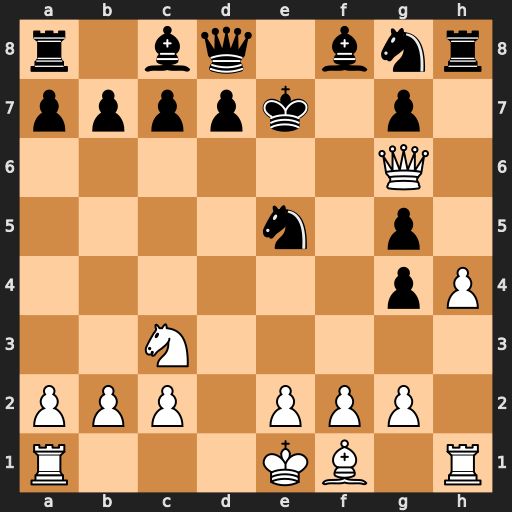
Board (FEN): r1bq1bnr/ppppk1p1/6Q1/4n1p1/6pP/2N5/PPP1PPP1/R3KB1R
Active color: w
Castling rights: KQ
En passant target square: -
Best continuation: Nd5#